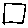
Label: square